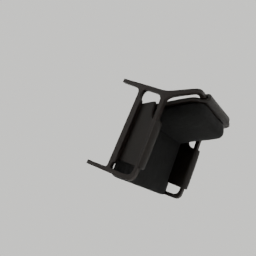
Label: furniture